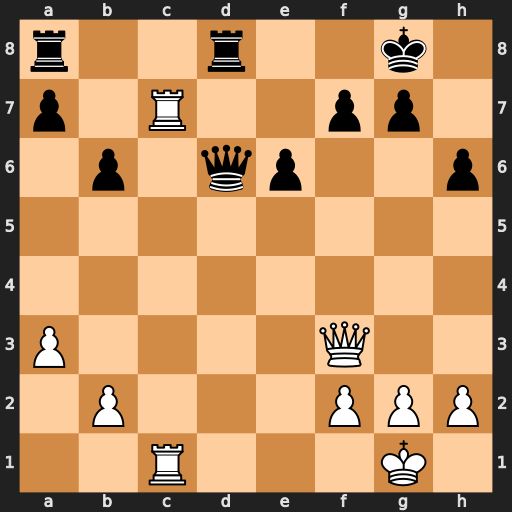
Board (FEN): r2r2k1/p1R2pp1/1p1qp2p/8/8/P4Q2/1P3PPP/2R3K1
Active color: w
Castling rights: -
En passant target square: -
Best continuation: Qxf7+ Kh8 Qxg7#